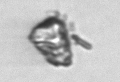
Label: detritus_transparent